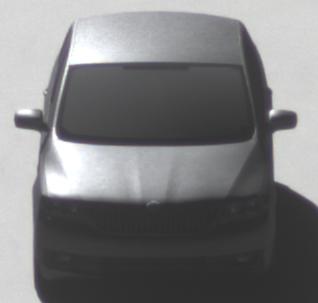
Make: Skoda
Model: Rapid
Detailed model: Rapid 1.2 Active Limousine
Model produced from: 2012/10
Model produced until: 2015/04
Doors: 5
Color: gray
Road condition: dry road
Daytime: morning or afternoon
Contrast: high contrast